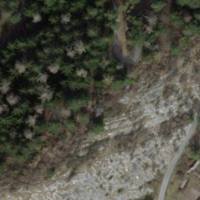
EUNIS habitat code: 44
Species observed at this site:
Stictoleptura rubra